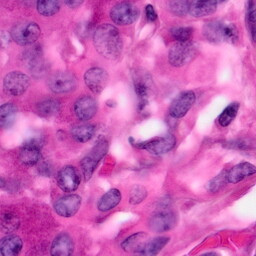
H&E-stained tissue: Pancreatic